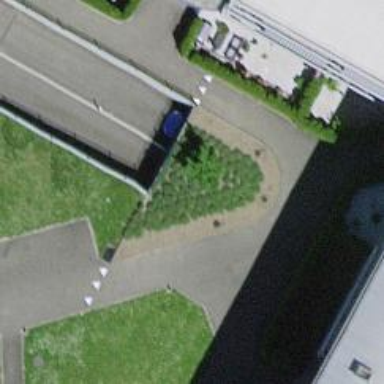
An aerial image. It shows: Parking area.